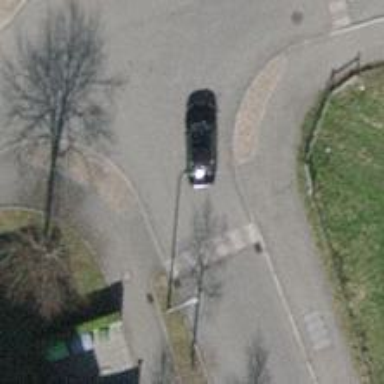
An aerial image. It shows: Unmarked crossing on the road.